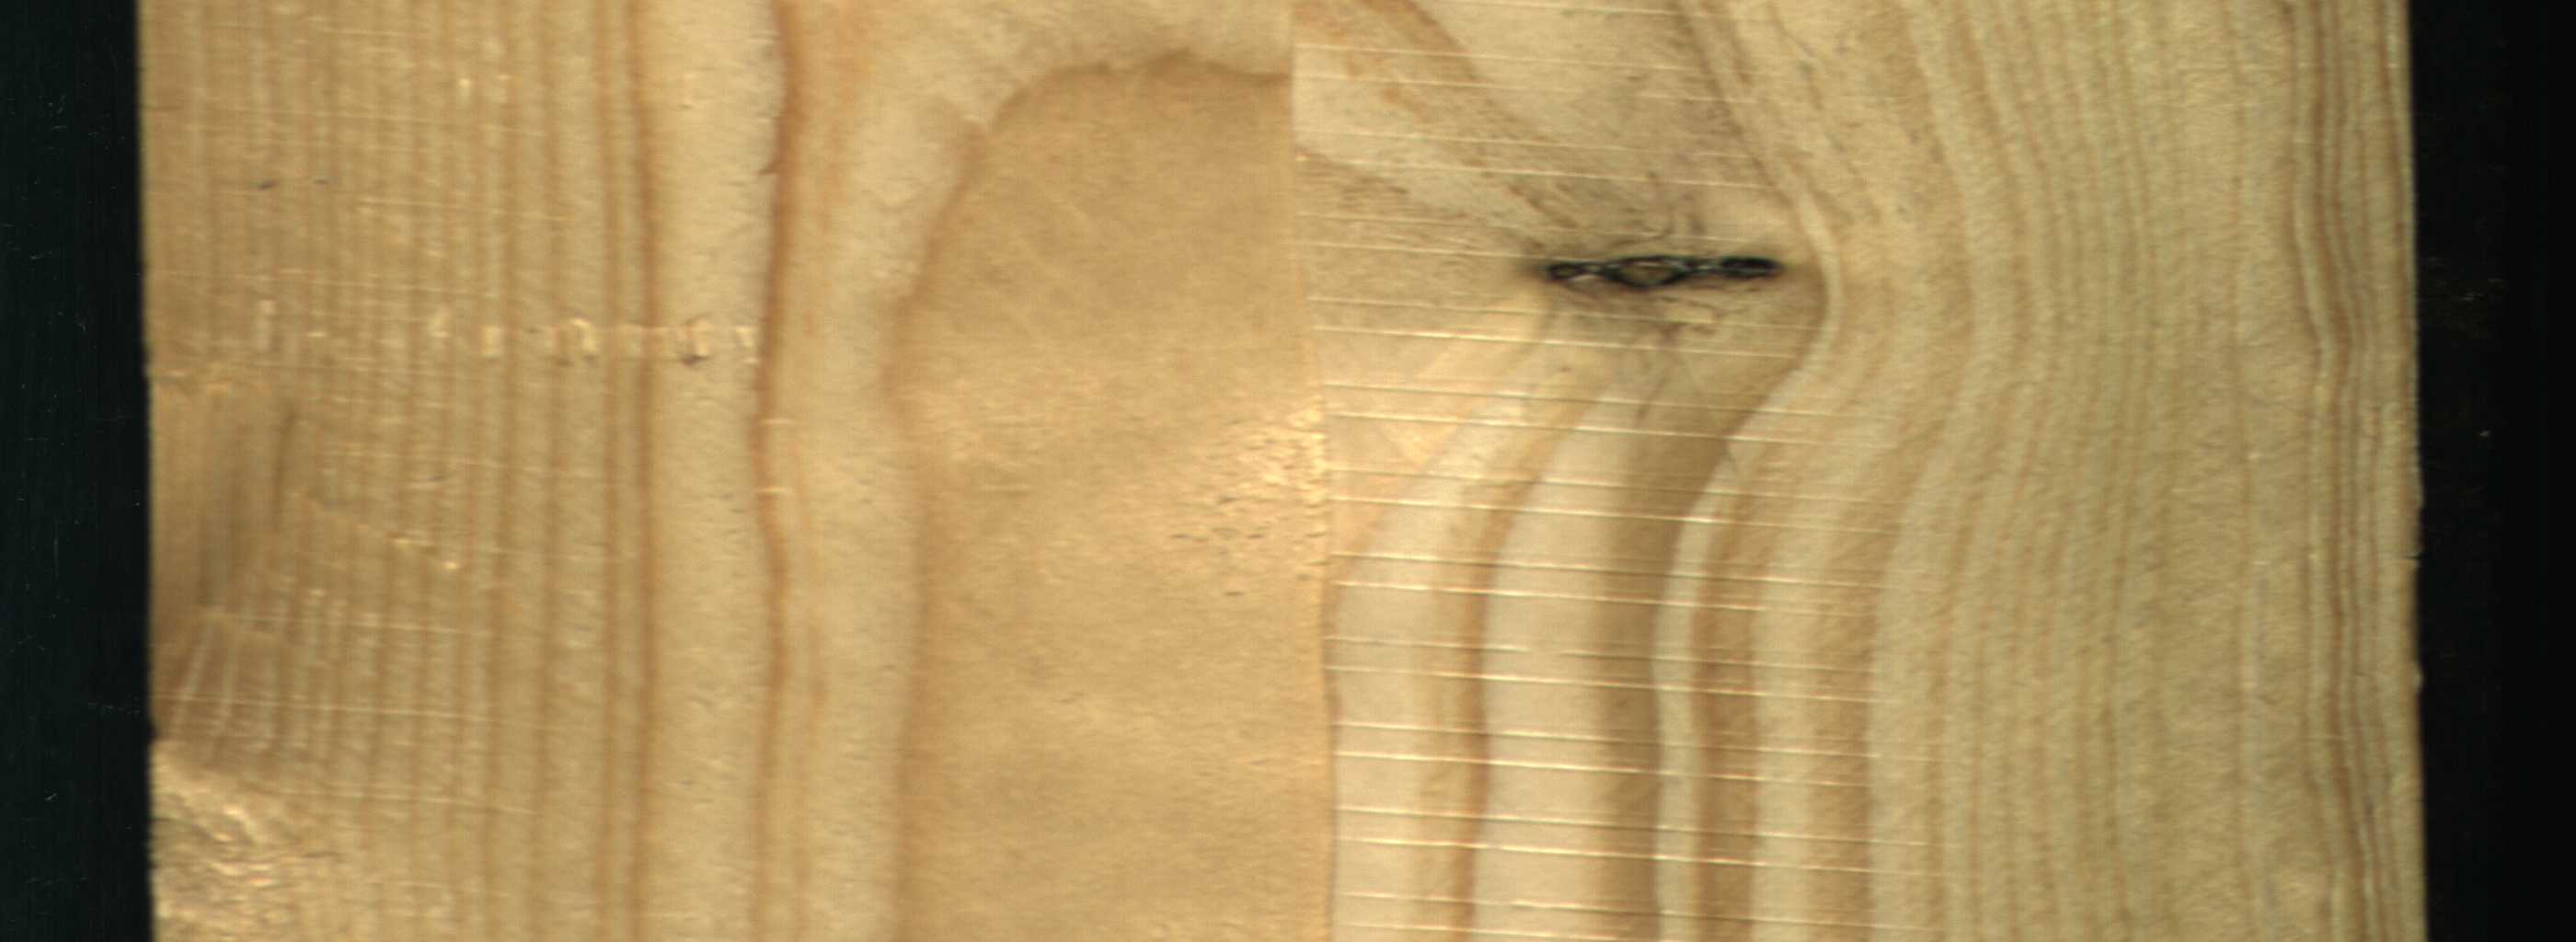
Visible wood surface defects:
Dead_Knot